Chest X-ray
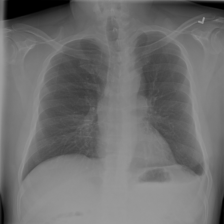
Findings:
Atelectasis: negative
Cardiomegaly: negative
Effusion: positive
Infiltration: negative
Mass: negative
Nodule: negative
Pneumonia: negative
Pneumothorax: negative
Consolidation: negative
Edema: negative
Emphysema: negative
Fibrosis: negative
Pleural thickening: negative
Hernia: negative